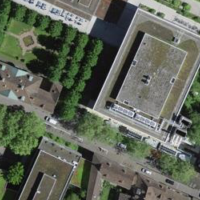
EUNIS habitat code: 54
Species observed at this site:
Chroicocephalus ridibundus
Accipiter nisus